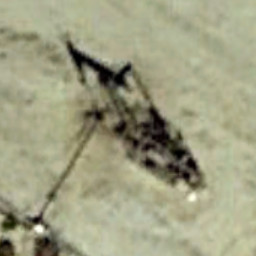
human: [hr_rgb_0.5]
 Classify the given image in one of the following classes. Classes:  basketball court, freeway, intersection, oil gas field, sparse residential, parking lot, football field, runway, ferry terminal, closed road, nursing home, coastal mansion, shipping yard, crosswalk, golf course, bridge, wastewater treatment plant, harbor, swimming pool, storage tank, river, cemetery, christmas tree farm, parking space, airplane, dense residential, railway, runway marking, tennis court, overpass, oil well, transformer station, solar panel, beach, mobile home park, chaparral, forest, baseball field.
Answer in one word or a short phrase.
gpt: oil well